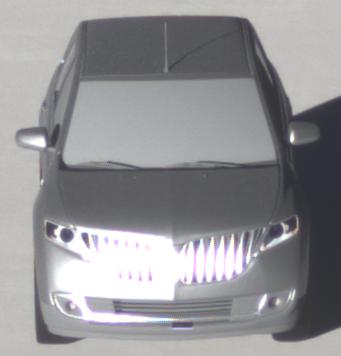
Make: Lincoln
Model: MKX
Detailed model: Gen. 1 CD3
Model produced from: 2010
Model produced until: 2015
Doors: 5
Color: gray
Road condition: dry road
Daytime: sunrise or sunset
Contrast: high contrast